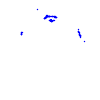
Particle: pion